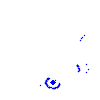
Particle: electron